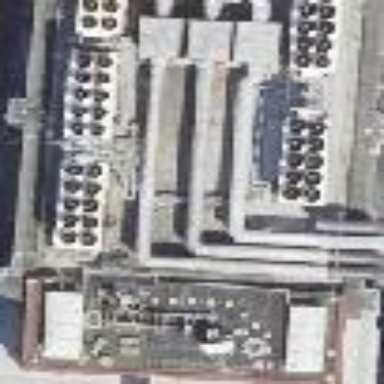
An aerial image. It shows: Part of building.